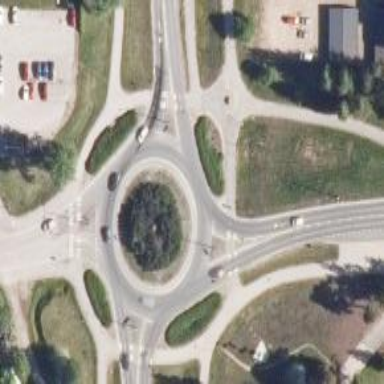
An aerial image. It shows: Uncontrolled zebra crossing on the road.